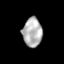
Tissue: skin
Cell type: Epithelial cells
Senescence score: 0.2864
Nuclear area (px): 555
Mean DAPI intensity: 176.917